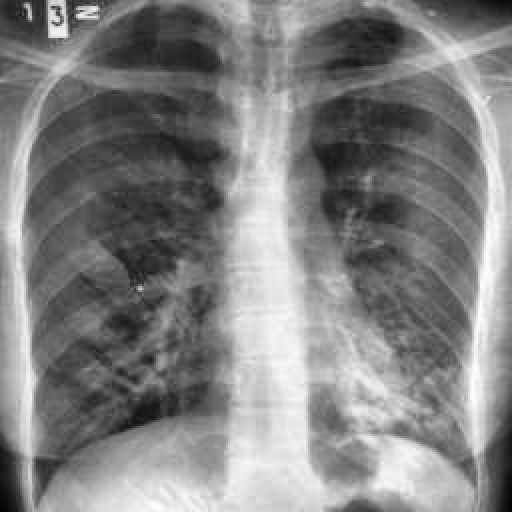
Finding: TUBERCULOSIS